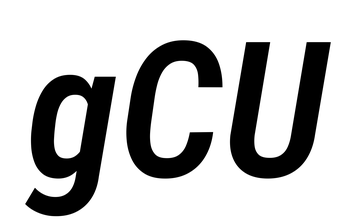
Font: Roboto-Italic_Condensed_SemiBold_Italic